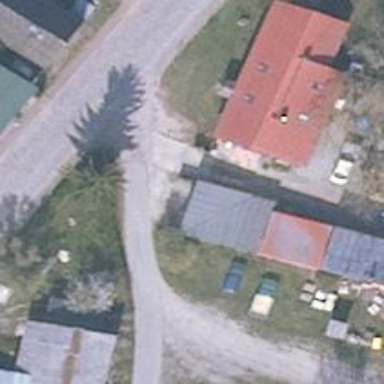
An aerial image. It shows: Driveway.